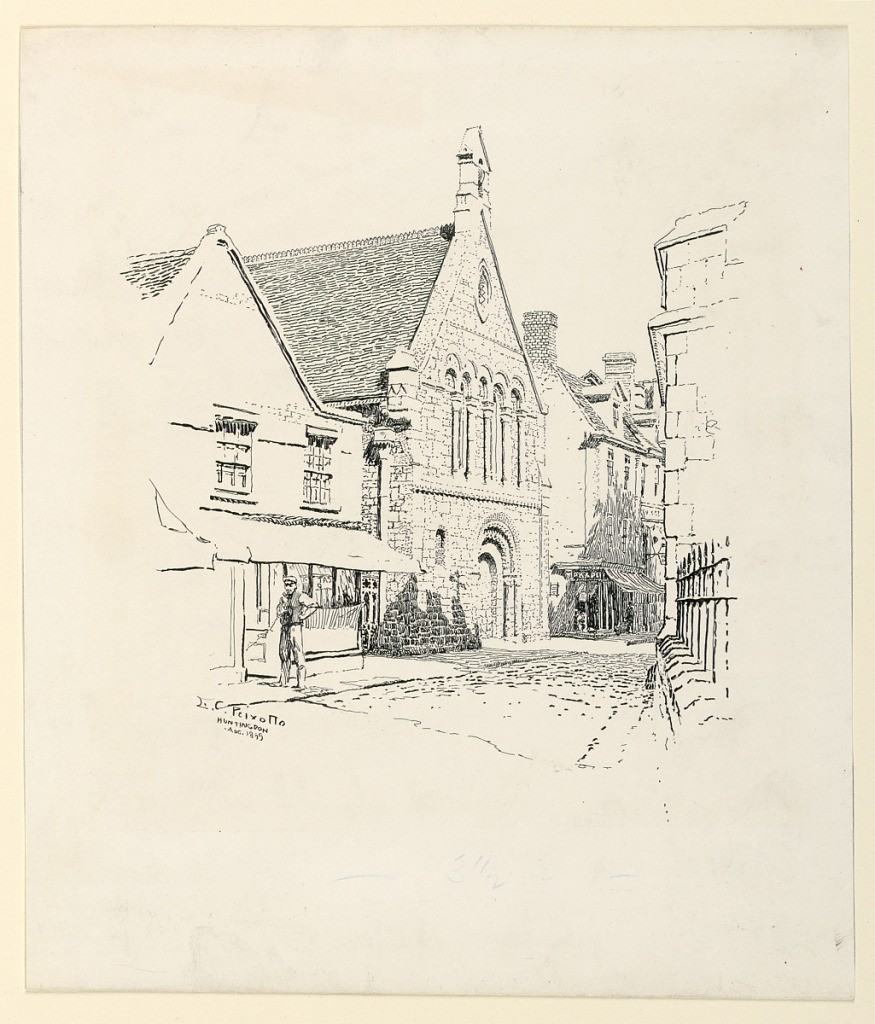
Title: Grammar School, Huntingdon
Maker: Ernest Clifford Peixotto, American, 1869–1940
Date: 1899
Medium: Pen and ink on illustration board
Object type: Drawing
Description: The bend in a narrow street, with the school shown on the far side, between buildings housing shops. The facade of the school, in Norman style, has a deeply recessed doorway, with semicircular head, below a group of narrow window openings.